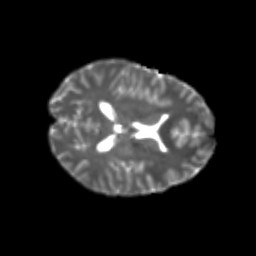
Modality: T2w
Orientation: axial
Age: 22
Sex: female
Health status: healthy
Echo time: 0.074 s